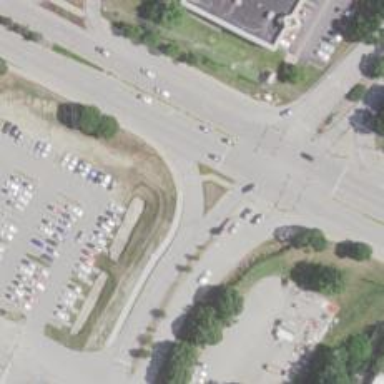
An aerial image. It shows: Asphalt road with primary link designation.